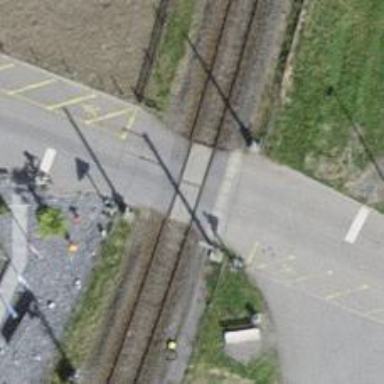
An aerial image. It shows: Level railway crossing with full traffic signals.